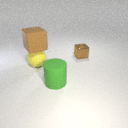
large yellow rubber sphere behind large green rubber cylinder